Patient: sex M, age 63
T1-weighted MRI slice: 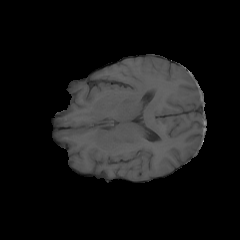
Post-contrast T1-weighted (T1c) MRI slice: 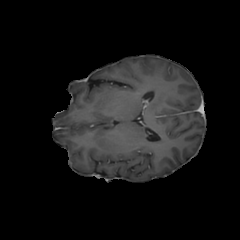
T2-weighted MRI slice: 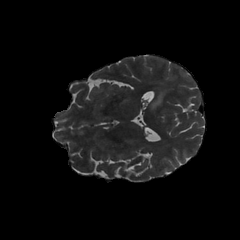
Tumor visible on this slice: yes
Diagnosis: Glioblastoma, IDH-wildtype
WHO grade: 4